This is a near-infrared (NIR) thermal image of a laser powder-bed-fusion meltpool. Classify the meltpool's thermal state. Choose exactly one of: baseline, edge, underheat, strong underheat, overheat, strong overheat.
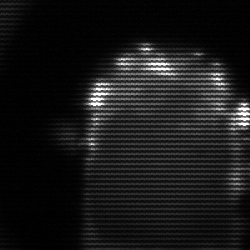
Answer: baseline